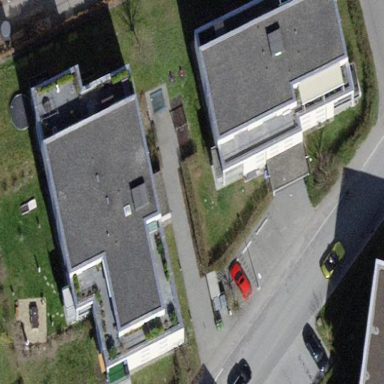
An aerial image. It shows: Building with flat roof.